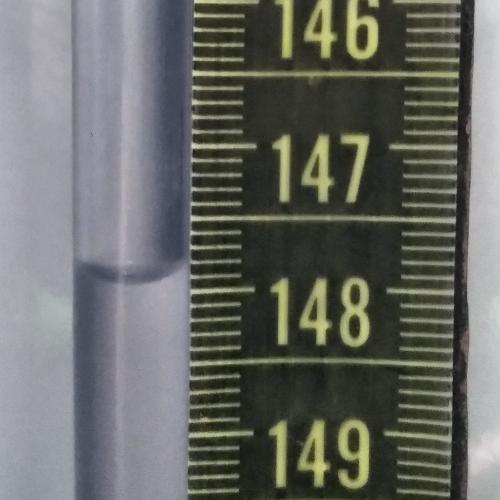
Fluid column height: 147.9 cm